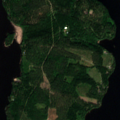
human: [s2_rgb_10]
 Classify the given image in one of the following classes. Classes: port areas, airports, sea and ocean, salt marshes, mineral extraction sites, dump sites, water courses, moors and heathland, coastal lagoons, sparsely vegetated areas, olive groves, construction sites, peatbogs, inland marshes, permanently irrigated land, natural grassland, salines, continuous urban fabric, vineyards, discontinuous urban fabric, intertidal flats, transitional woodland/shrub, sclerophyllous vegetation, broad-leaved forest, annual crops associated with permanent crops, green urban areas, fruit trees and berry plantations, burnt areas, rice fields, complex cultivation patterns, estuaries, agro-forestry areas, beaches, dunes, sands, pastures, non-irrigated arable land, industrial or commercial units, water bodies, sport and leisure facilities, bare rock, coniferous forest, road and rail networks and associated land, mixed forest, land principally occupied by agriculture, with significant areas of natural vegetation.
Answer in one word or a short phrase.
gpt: coniferous forest, mixed forest, water bodies